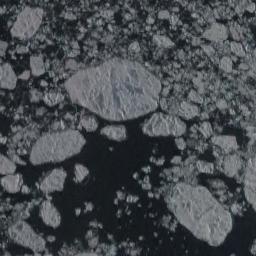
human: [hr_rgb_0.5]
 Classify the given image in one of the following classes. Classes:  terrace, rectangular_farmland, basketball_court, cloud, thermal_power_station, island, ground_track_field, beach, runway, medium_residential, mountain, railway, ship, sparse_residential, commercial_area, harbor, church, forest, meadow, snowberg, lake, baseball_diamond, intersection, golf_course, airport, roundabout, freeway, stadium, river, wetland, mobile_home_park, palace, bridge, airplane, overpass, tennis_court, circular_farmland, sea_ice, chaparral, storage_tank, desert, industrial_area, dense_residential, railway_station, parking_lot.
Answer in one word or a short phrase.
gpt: sea_ice